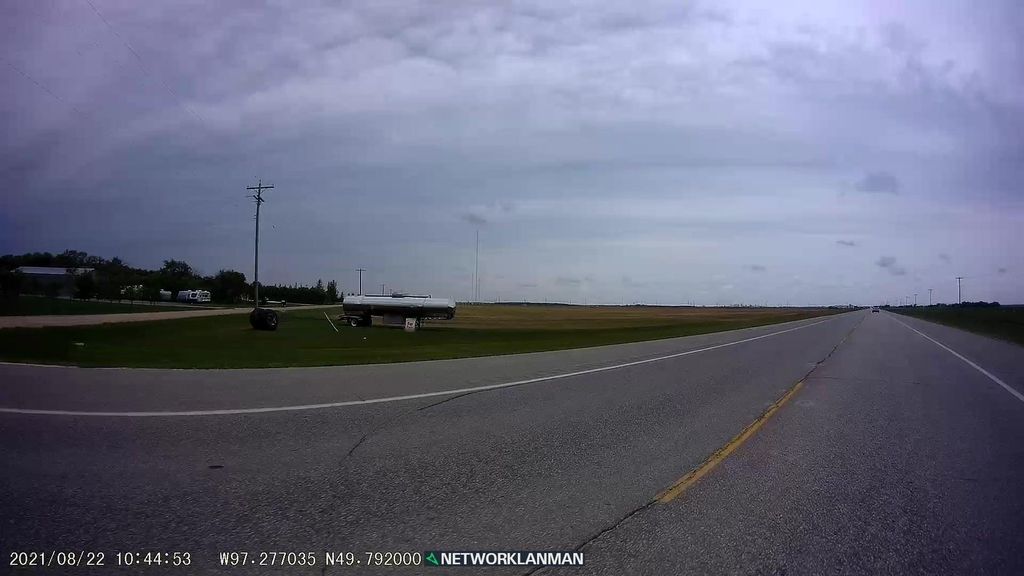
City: winnipeg